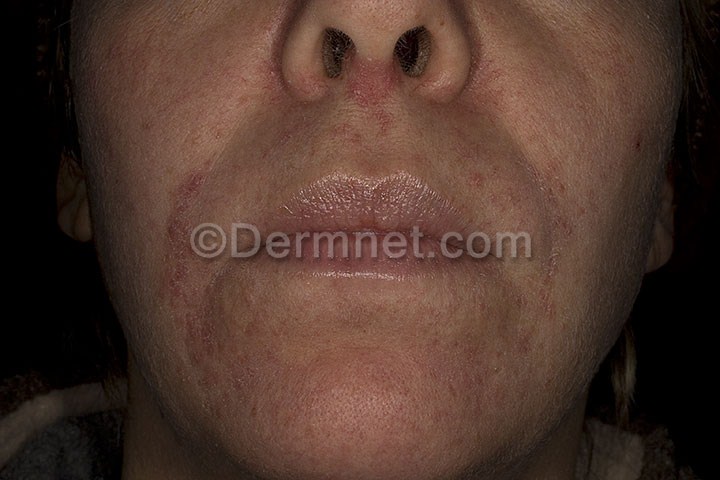
Disease: Acne and Rosacea Photos